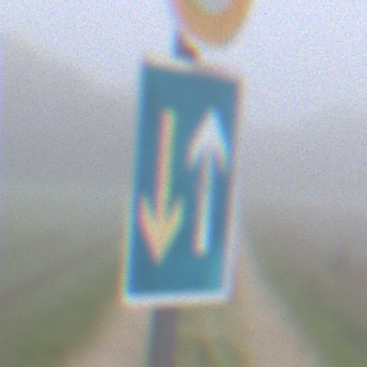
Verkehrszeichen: VorrangVorGegenverkehr
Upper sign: Geschwindigkeit10
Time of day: MorningAfternoon
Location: Outdoor (RoadRail)
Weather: Overcast
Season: NotSpecified
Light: Natural